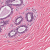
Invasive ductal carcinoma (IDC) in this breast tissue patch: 0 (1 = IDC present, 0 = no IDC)